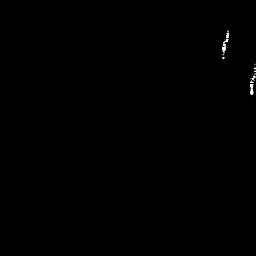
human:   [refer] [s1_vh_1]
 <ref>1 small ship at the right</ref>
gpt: <box>[[96, 22, 99, 38, 0]]</box>